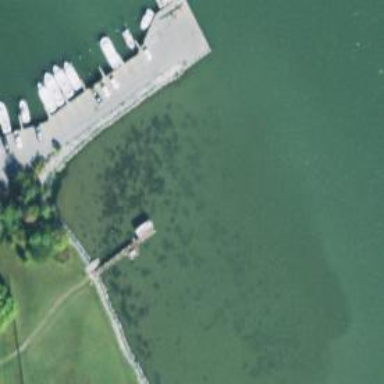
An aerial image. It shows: Man-made pier.